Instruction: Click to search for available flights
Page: home
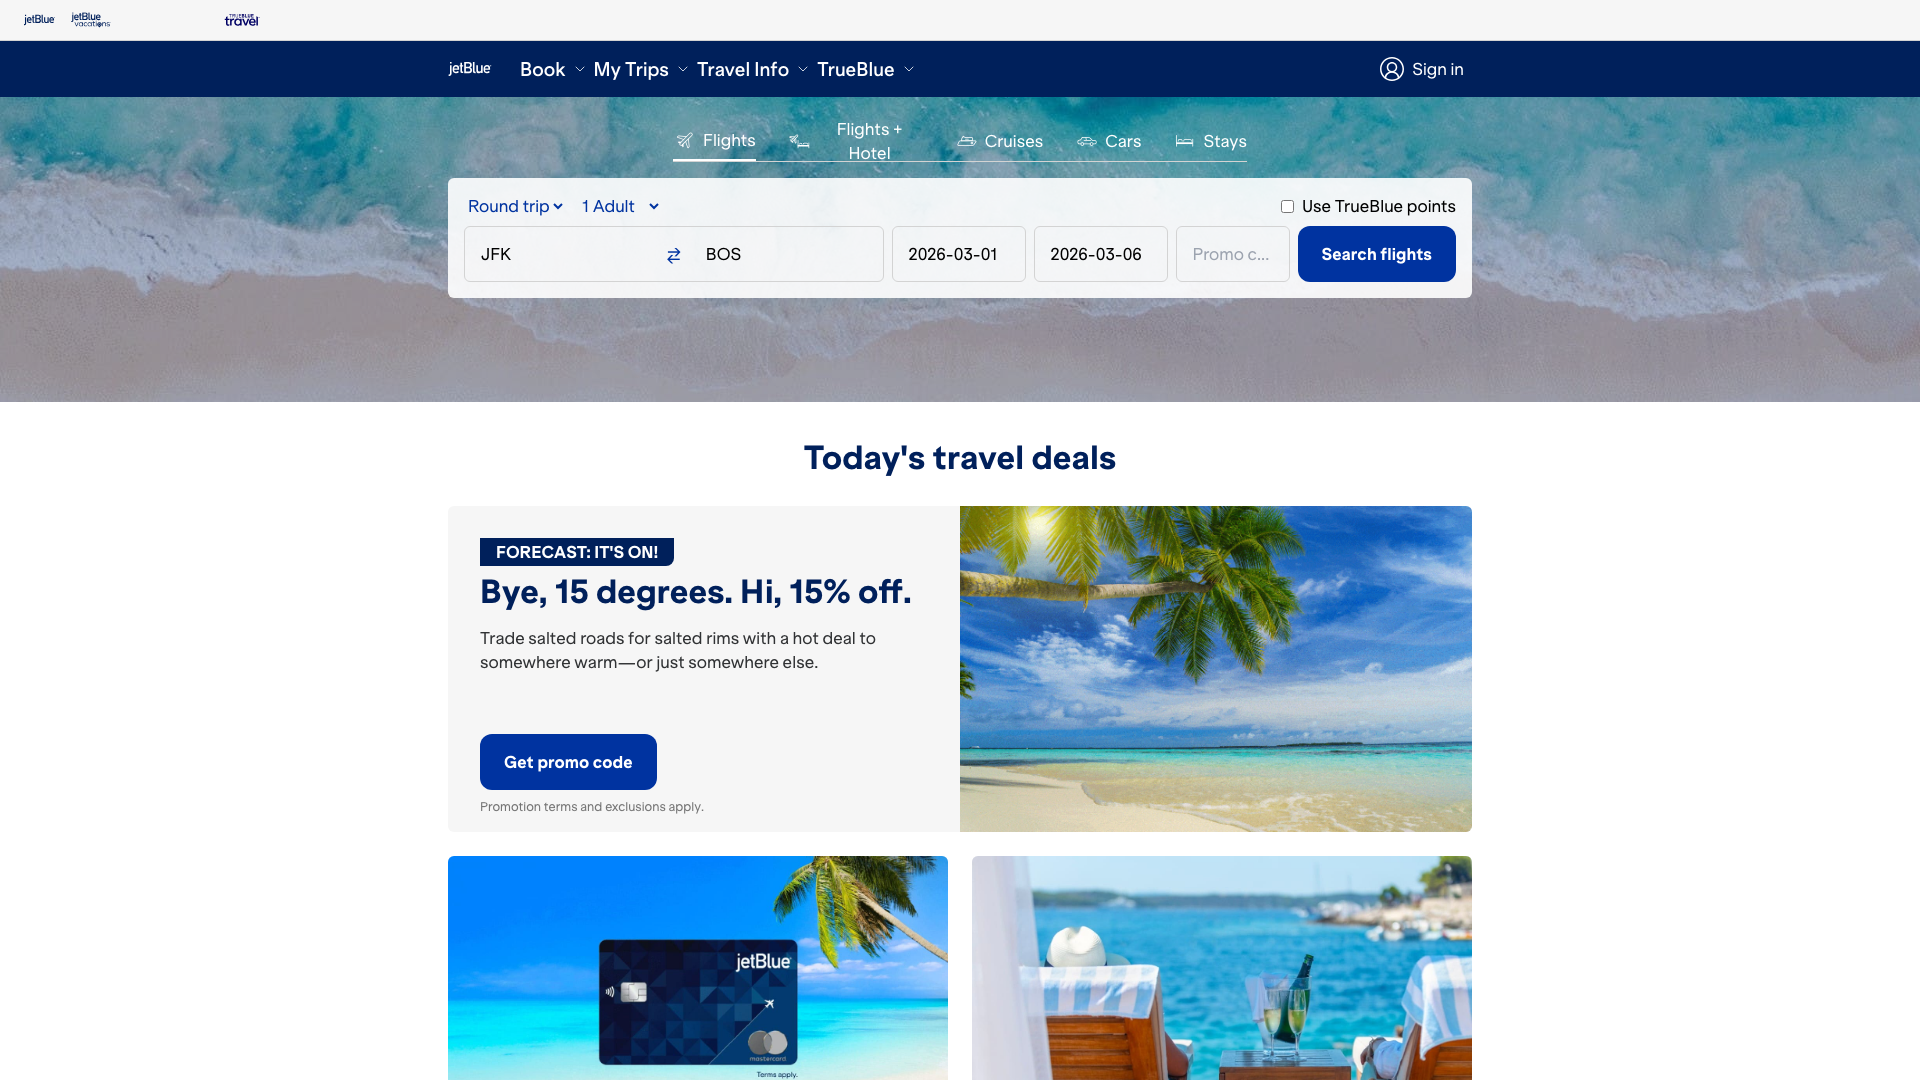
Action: click